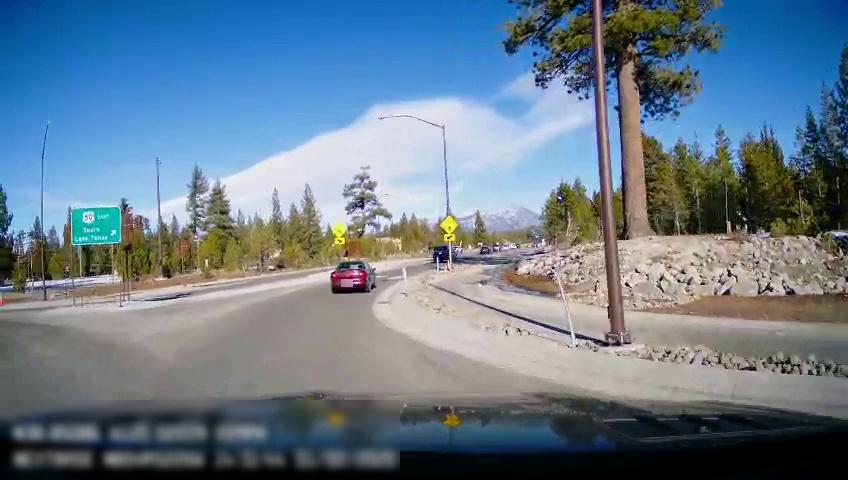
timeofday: Day
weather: Sunny
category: Drivable Space
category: Vehicles | Car
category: Vehicles | SUV
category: Traffic | Signs
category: Traffic | Signs
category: Traffic | Signs
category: Traffic | Signs
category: Traffic | Signs